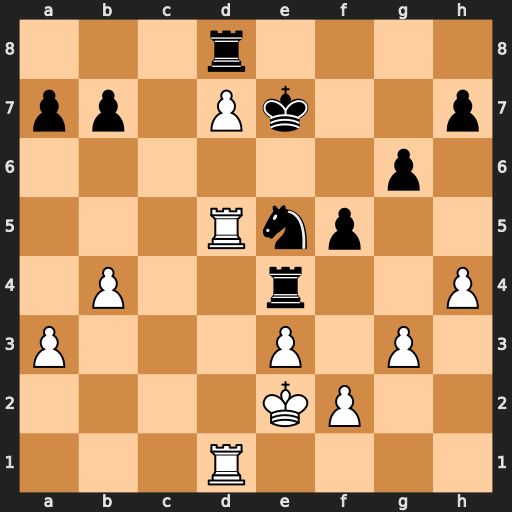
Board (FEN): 3r4/pp1Pk2p/6p1/3Rnp2/1P2r2P/P3P1P1/4KP2/3R4
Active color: w
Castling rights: -
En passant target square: -
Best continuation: f3 Nxf3 Kxf3